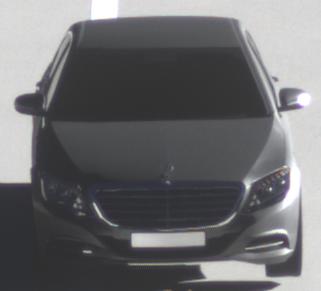
Make: Mercedes-Benz
Model: S 400 HYBRID
Detailed model: S-Class (222) Limousine
Model produced from: 2013/05
Model produced until: 2015/04
Doors: 4
Color: gray
Road condition: dry road
Daytime: morning or afternoon
Contrast: high contrast